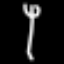
Label: fork